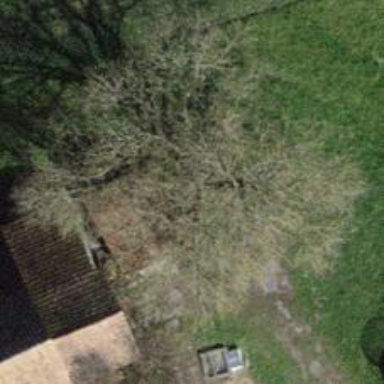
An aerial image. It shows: Deciduous broadleaved tree.